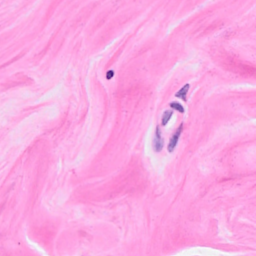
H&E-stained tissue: Breast